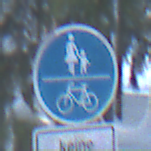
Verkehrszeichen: GemeinsamerGehUndRadweg
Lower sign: HinweisDurchVerbaleAngabe4
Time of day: MorningAfternoon
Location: Outdoor (Nature)
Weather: Clear
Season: Winter
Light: Natural